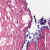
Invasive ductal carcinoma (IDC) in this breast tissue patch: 0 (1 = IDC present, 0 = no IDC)